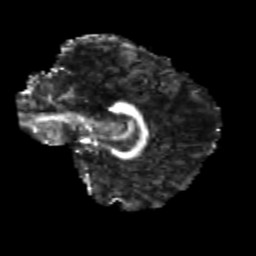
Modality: FA
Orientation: sagittal
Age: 23
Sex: male
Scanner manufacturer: siemens
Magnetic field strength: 3 T
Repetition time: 3.5 s
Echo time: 0.104 s